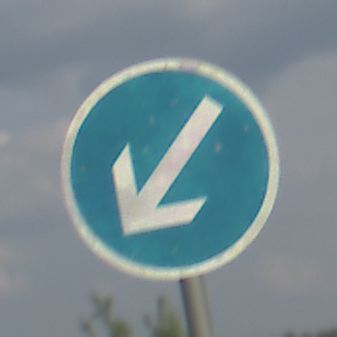
Verkehrszeichen: VorgeschriebeneVorbeifahrtLinks
Umgebung: Outdoor, Nature
Tageszeit: MorningAfternoon
Wetter: PartlyCloudy
Licht: Natural
Jahreszeit: NotSpecified
Kontrast: HighContrast